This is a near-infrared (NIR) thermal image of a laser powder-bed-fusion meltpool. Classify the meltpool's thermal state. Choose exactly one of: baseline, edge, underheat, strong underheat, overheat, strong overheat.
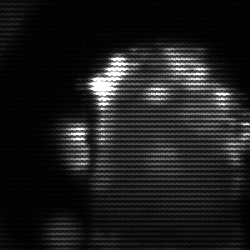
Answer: baseline